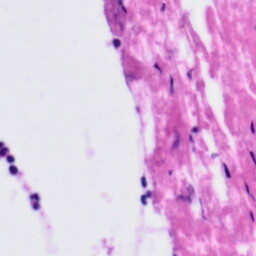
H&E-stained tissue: Tonsil